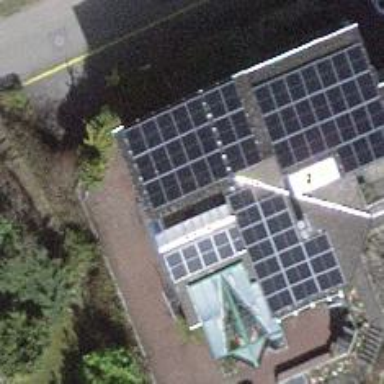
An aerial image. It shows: Solar photovoltaic panel generator.